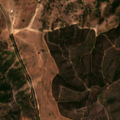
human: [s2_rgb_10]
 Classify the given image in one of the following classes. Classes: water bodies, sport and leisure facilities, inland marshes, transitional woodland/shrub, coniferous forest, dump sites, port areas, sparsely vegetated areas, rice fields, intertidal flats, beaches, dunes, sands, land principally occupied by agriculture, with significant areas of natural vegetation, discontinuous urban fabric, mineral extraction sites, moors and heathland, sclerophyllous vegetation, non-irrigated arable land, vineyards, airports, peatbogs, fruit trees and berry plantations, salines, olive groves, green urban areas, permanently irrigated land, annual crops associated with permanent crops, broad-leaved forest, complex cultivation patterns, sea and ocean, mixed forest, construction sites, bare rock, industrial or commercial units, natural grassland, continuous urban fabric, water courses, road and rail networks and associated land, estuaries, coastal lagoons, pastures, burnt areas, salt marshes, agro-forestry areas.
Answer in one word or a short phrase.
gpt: non-irrigated arable land, olive groves, agro-forestry areas, broad-leaved forest, transitional woodland/shrub